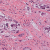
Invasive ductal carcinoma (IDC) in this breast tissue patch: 1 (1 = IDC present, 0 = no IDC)